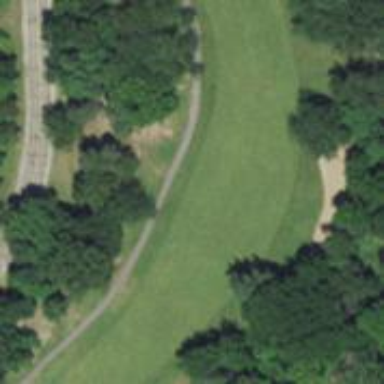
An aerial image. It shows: Golf fairway surrounded by grass.